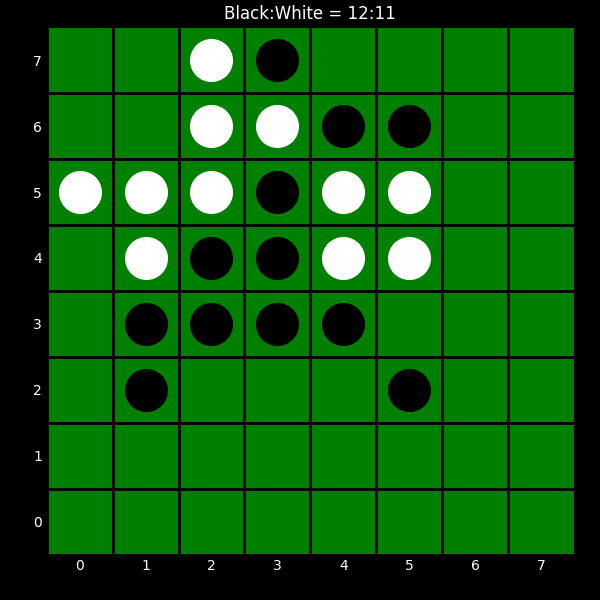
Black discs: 12
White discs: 11